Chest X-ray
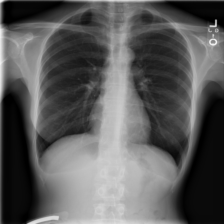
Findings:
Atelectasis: negative
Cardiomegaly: negative
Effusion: negative
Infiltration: negative
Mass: negative
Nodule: negative
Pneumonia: negative
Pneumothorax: negative
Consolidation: negative
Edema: negative
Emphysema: negative
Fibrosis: negative
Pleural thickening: negative
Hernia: negative